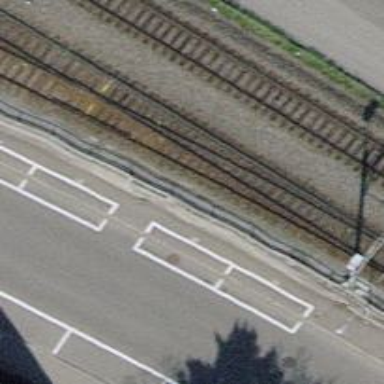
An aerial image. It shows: Single-track electrified railway siding with contact line. The railway is located on embankment.